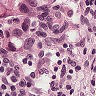
Metastatic tissue present: yes